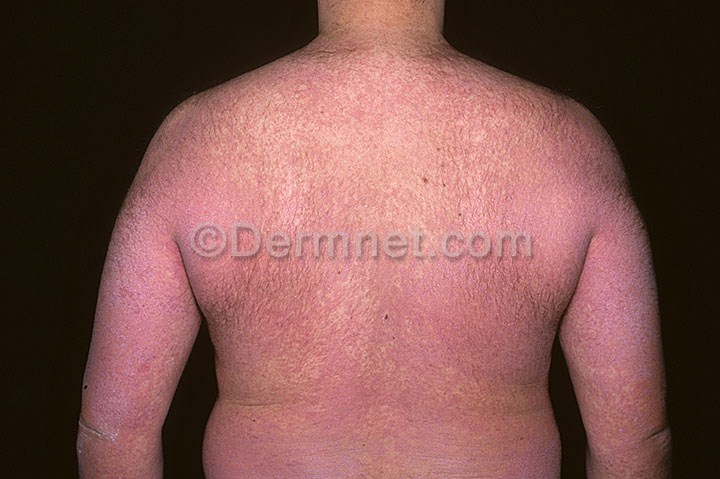
Disease: Psoriasis pictures Lichen Planus and related diseases